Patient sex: F
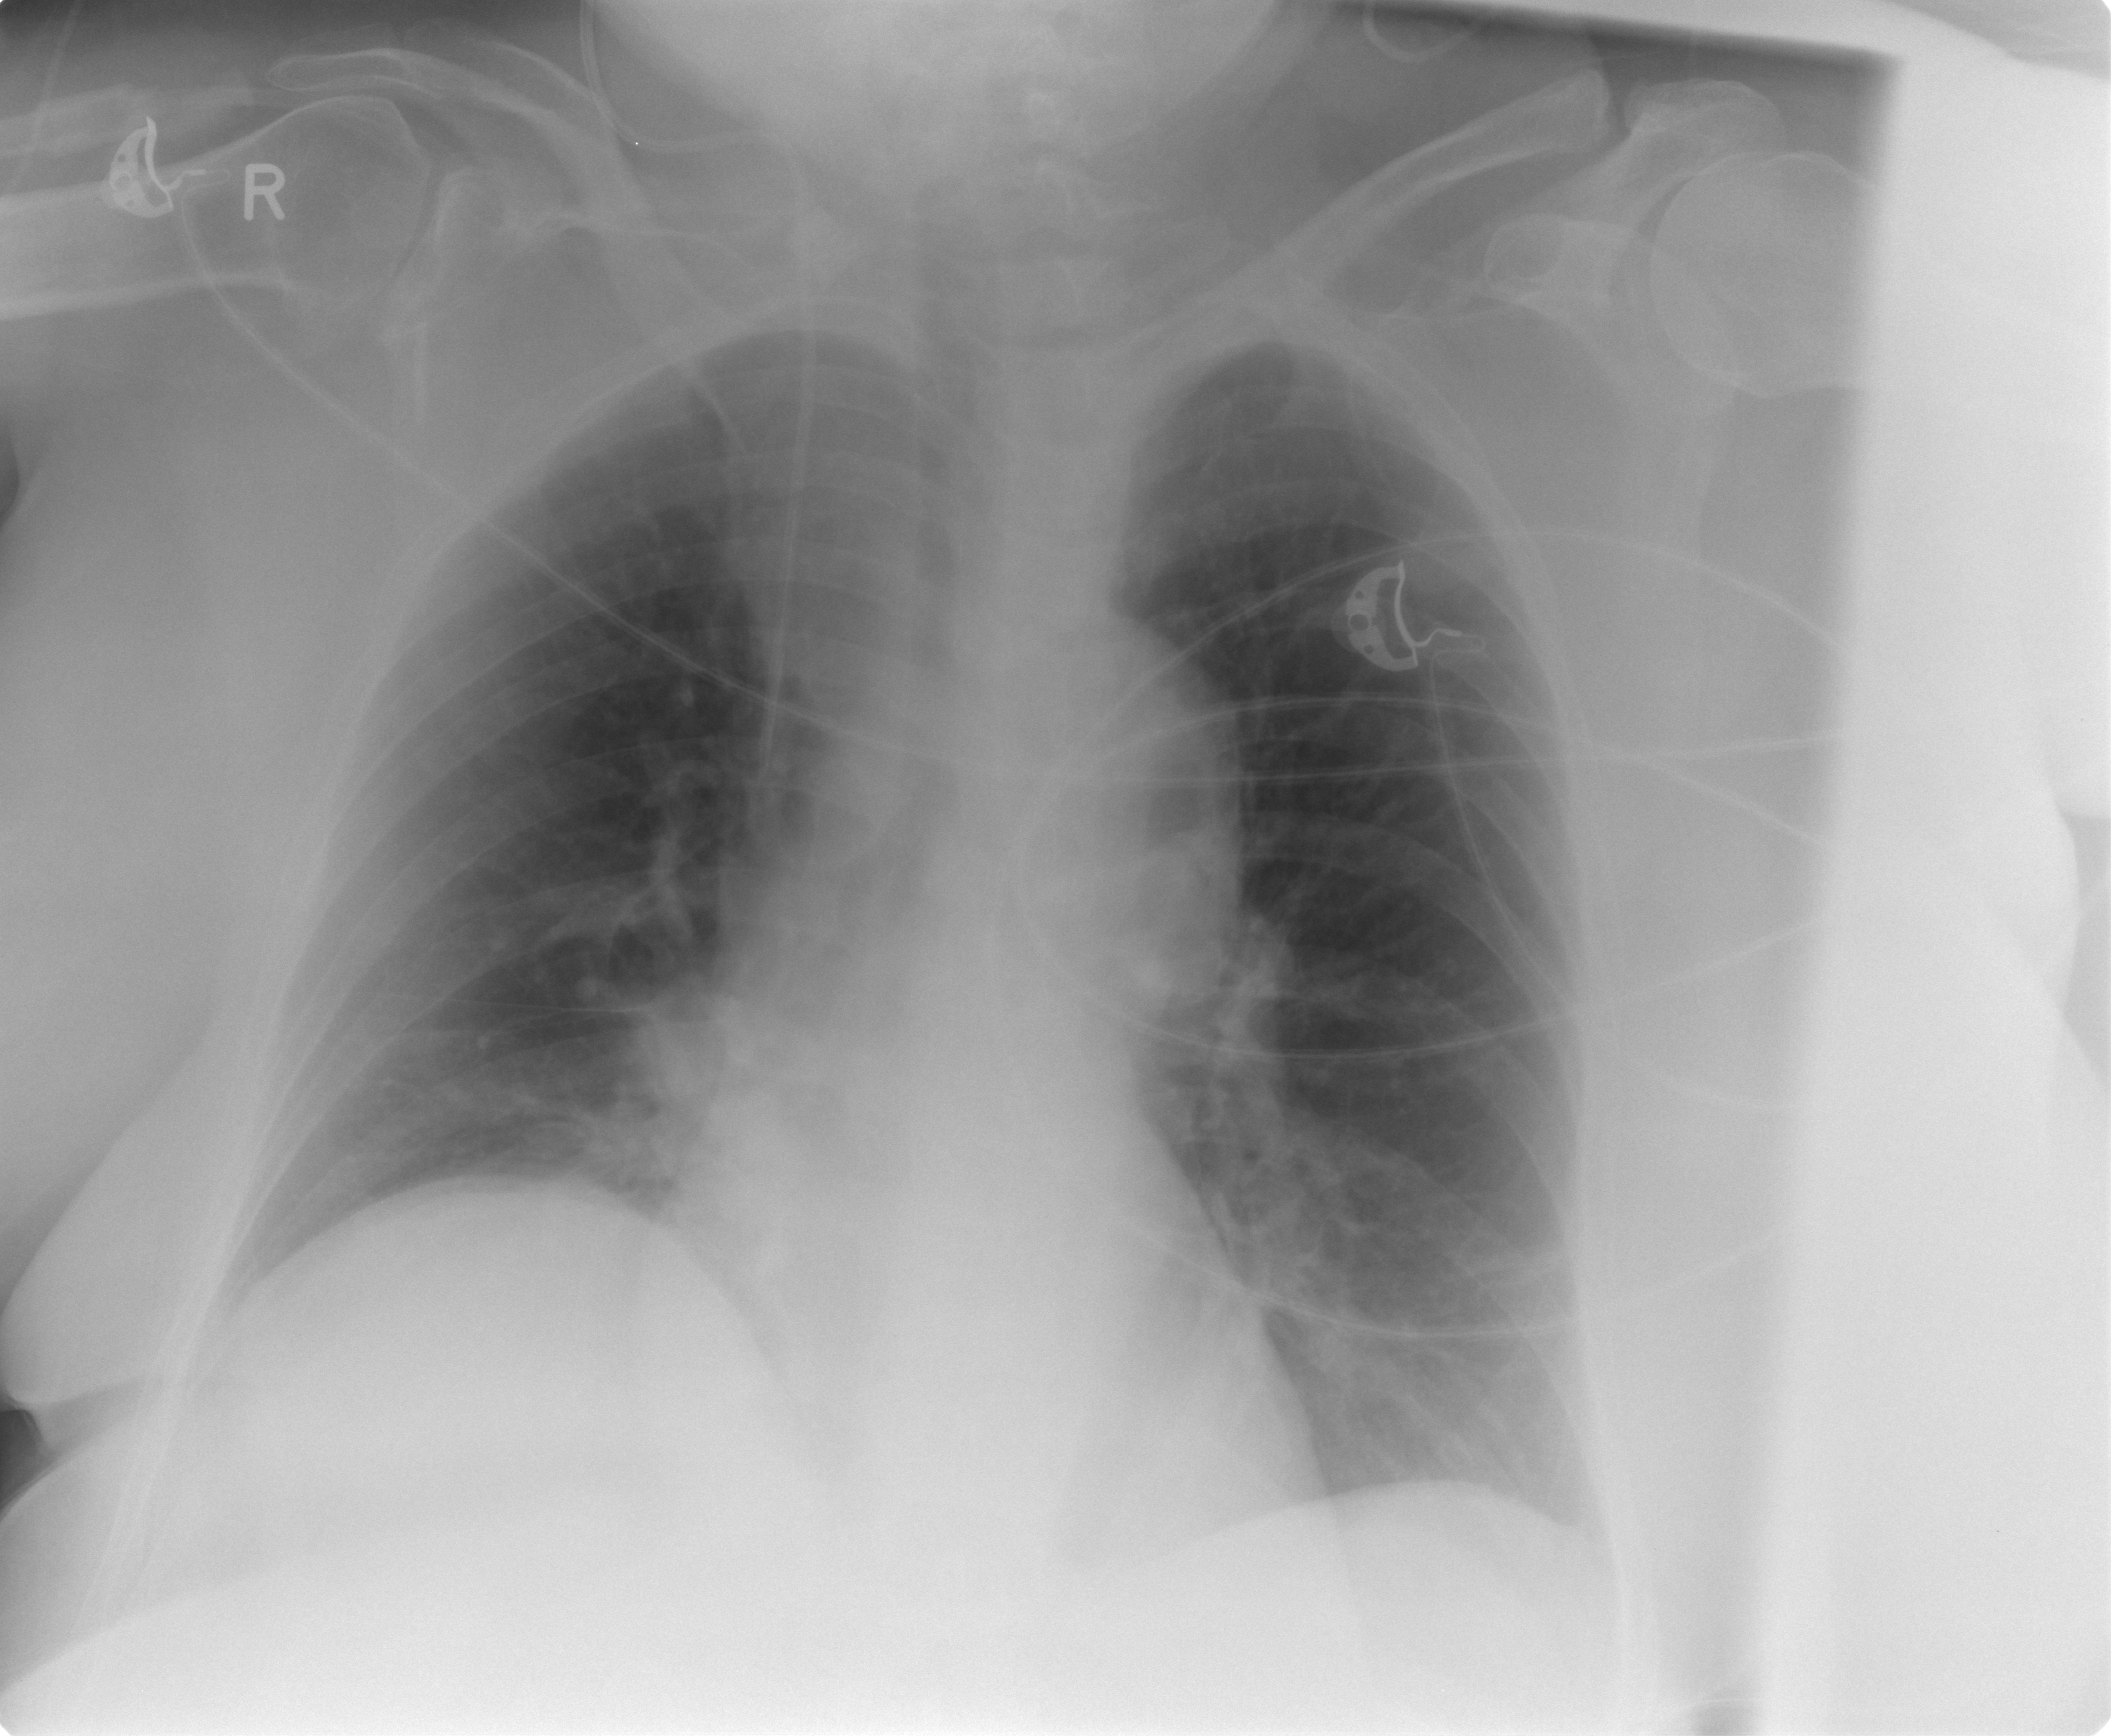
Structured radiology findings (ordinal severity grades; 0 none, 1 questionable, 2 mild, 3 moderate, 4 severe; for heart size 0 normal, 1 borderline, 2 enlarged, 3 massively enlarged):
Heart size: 0
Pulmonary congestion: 0
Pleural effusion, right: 0
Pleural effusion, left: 0
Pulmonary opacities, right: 0
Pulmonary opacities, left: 0
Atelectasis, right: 2
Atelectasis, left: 2